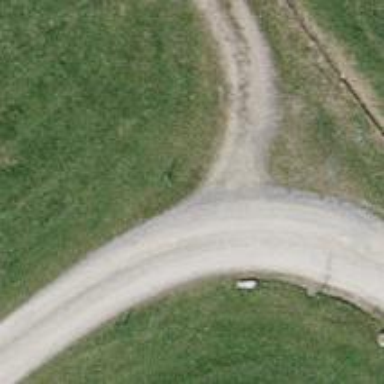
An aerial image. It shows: Service road with compacted surface.